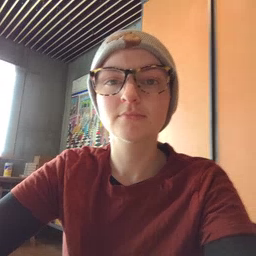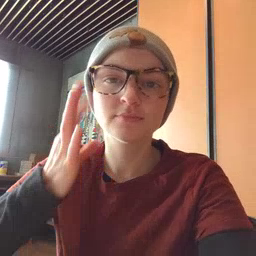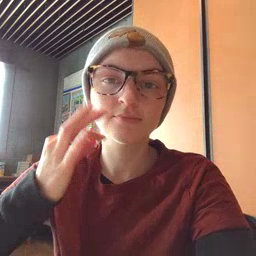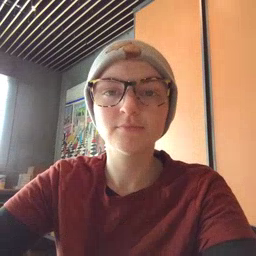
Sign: cat